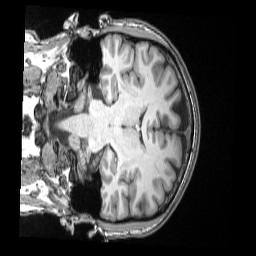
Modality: T1w
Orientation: coronal
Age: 45
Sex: male
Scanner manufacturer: siemens
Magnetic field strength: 3 T
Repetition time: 2 s
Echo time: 0.00339 s